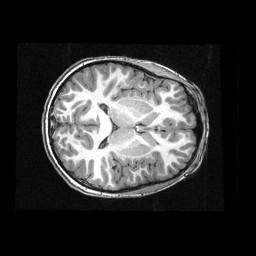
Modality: T1w
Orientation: axial
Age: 8
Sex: male
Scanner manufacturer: siemens
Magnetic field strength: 3 T
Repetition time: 2.3 s
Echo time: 0.00336 s